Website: walmart
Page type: cart
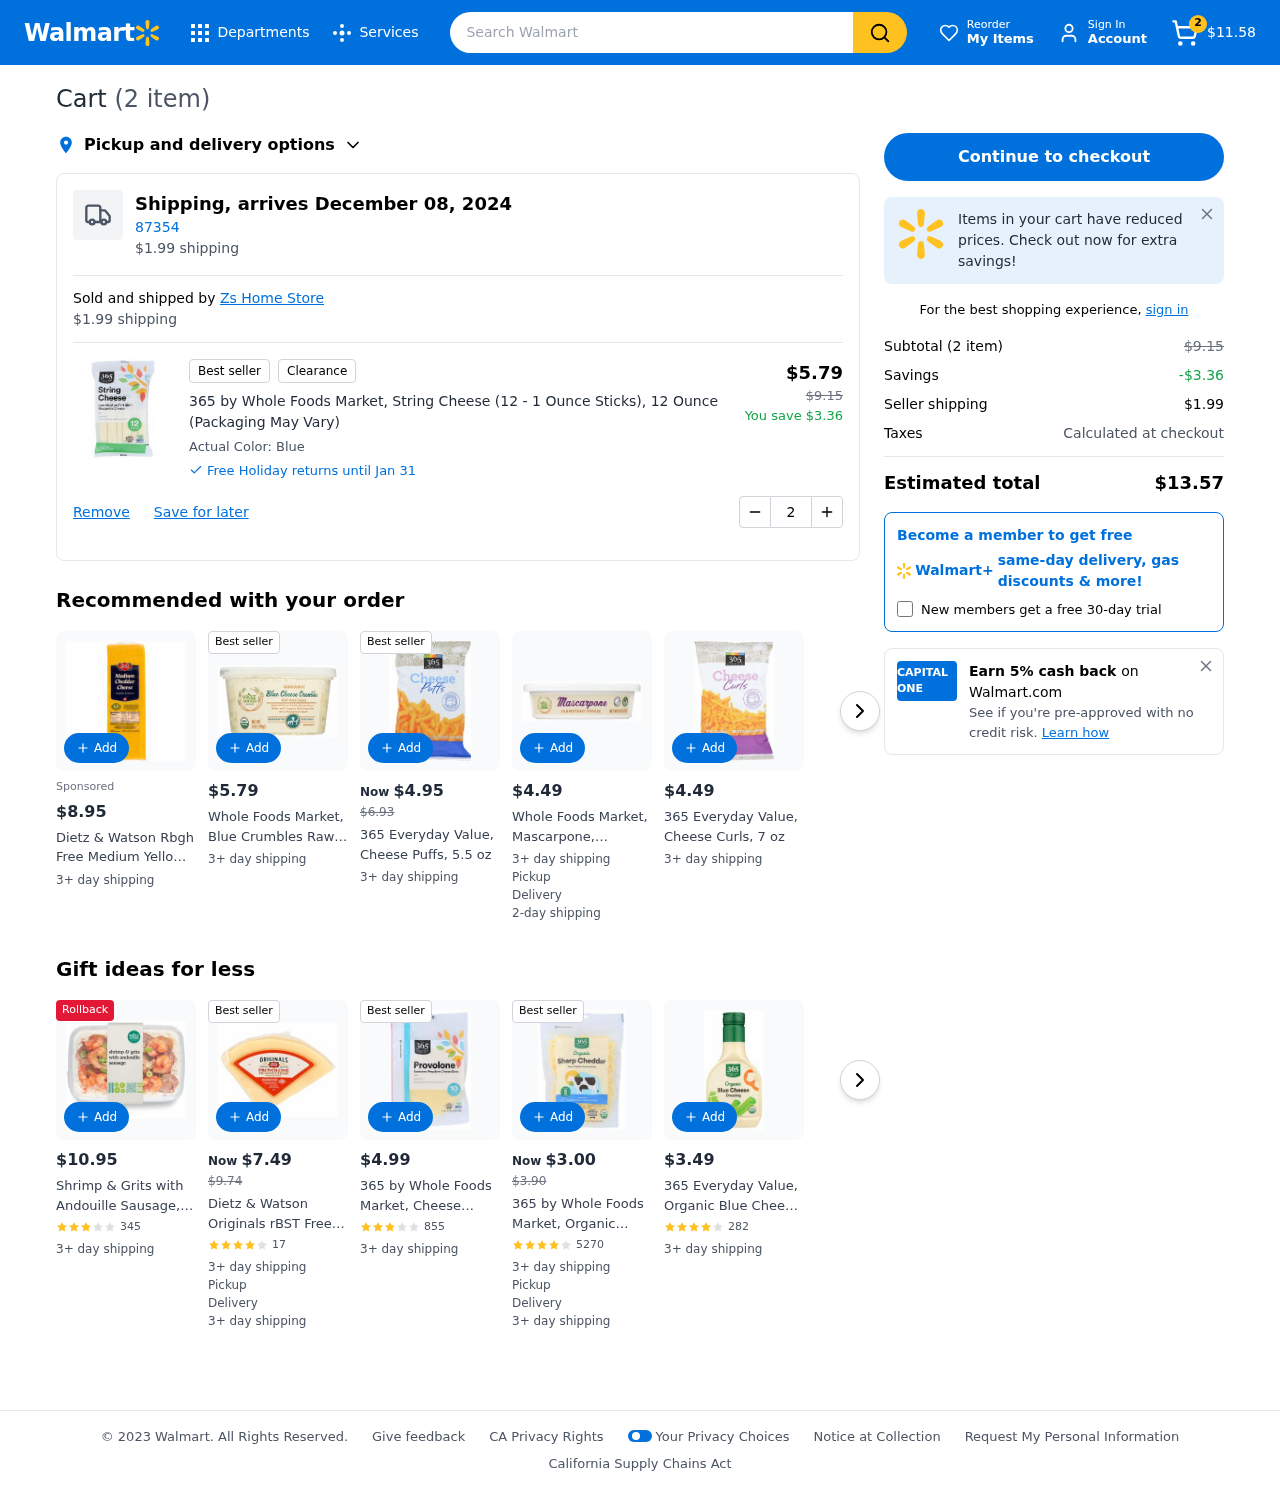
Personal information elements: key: PII_POSTCODE
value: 87354
Product elements: key: PRODUCT1_NAME
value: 365 by Whole Foods Market, String Cheese (12 - 1 Ounce Sticks), 12 Ounce (Packaging May Vary)
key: PRODUCT1_PRICE
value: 5.79
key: PRODUCT1_QUANTITY
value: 2
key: PRODUCT1_ORIGINAL_PRICE
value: $9.15
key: PRODUCT1_SAVINGS
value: $3.36
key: PRODUCT1_SAVINGS
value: -$3.36
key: PRODUCT2_PRICE
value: $8.95
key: PRODUCT2_NAME
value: Dietz & Watson Rbgh Free Medium Yellow Cheddar Cheese
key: PRODUCT3_PRICE
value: $5.79
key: PRODUCT3_NAME
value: Whole Foods Market, Blue Crumbles Raw, 6 Ounce
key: PRODUCT4_PRICE
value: $4.95
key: PRODUCT4_ORIGINAL_PRICE
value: $6.93
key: PRODUCT4_NAME
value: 365 Everyday Value, Cheese Puffs, 5.5 oz
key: PRODUCT5_PRICE
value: $4.49
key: PRODUCT5_NAME
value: Whole Foods Market, Mascarpone, Farmstead Cheese, 8 oz
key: PRODUCT6_PRICE
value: $4.49
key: PRODUCT6_NAME
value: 365 Everyday Value, Cheese Curls, 7 oz
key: PRODUCT7_PRICE
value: $10.95
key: PRODUCT7_NAME
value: Shrimp & Grits with Andouille Sausage, 14 oz
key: PRODUCT7_NUM_RATINGS
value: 345
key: PRODUCT8_PRICE
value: $7.49
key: PRODUCT8_ORIGINAL_PRICE
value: $9.74
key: PRODUCT8_NAME
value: Dietz & Watson Originals rBST Free Picante Provolone Cheese
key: PRODUCT8_NUM_RATINGS
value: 17
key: PRODUCT9_PRICE
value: $4.99
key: PRODUCT9_NAME
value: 365 by Whole Foods Market, Cheese Slices, Provolone (10 Slices), 8 Ounce
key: PRODUCT9_NUM_RATINGS
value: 855
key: PRODUCT10_PRICE
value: $3.00
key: PRODUCT10_ORIGINAL_PRICE
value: $3.90
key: PRODUCT10_NAME
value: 365 by Whole Foods Market, Organic Cheese Shreds, Mild Cheddar, 8 Ounce
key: PRODUCT10_NUM_RATINGS
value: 5270
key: PRODUCT11_PRICE
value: $3.49
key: PRODUCT11_NAME
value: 365 Everyday Value, Organic Blue Cheese Dressing, 16 oz
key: PRODUCT11_NUM_RATINGS
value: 282
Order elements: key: ORDER_NUM_ITEMS
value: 2
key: ORDER_NUM_ITEMS
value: (2 item)
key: ORDER_SUBTOTAL
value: $11.58
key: ORDER_DELIVERY_DATE
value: Shipping, arrives December 08, 2024
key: ORDER_SHIPPING_COST
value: $1.99
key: ORDER_TOTAL
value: $13.57
Search elements: key: HEADER_SEARCH
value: Search Walmart